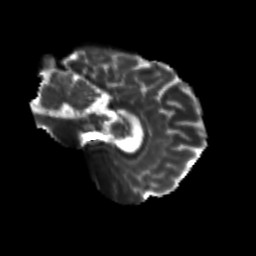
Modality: T2w
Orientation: sagittal
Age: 24
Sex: male
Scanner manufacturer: siemens
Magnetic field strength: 3 T
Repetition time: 3.5 s
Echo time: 0.125 s